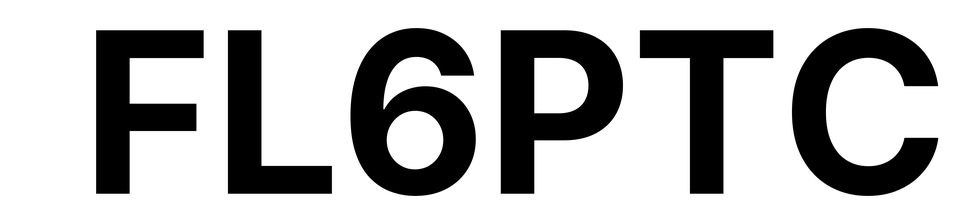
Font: Inter_Bold